Question: I am creating a simple forum using the CodeIgniter.
I want to get latest topic for each category in Forum Home Page.
What i want is like so-

It's OK for a category page to get latest topic, but I can't get for Home Page
My Controller for Home Page Category List -
'''
class Category extends CI_Controller {
public function index()
{
$this->load->model('Category_model');
$data['categories'] = $this->Category_model->get_all_categories();
$this->load->view('forums/index', $data);
}
}
'''
My Model -
'''
class Category_model extends CI_Model {
function get_all_categories()
{
$get_categories = $this->db->get('categories');
return $get_categories->result_array();
}
}
'''
DB Structure-
- - - -
- - -
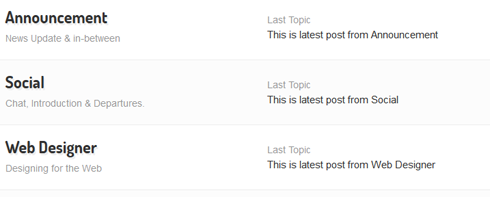
Answer: You can try this, Hope it helps:
'''
function get_all_categories()
{
$data = array();
$get_categories = $this->db->get('categories');
$cat = $get_categories->result_array();
foreach( $cat as $key=>$each ){
$rs = $this->db->where('topic_cat_id', $each['cat_id'])->oreder_by('topic_id', 'desc')->get('Topics', 1)->row_array();
$data[$key]['cat'] = $each;
$data[$key]['top'] = $rs;
}
echo "<pre>";print_r( $data );
return $data;
}
'''